Question: I'm trying to create a circular menu in CSS for a school project.
This is what the menu would look like:

I am not looking for the complete source just an idea how you experienced developers would do it.
I was thinking to create 8 triangles and then the middle to place a circlular div with position absolute; the triangles, since they're created with borders, when you hover them they are not absolutely selectable. It's kinda buggy.
Is it even possible to create this with no images?
EDIT:
The menu will after by animated using jQuery; thus I will be using jQuery and jQuery UI but no other library and no images (i dont need the icons anyway).
As for compatibility, should work on IE9+ / Chrome / Opera 11.52+ / Firefox 4+.
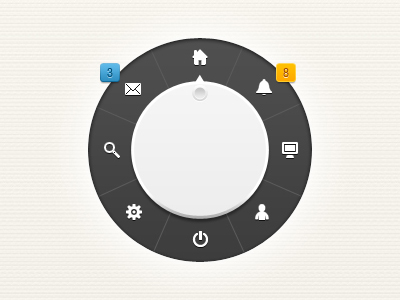
Answer: The following is a way to do it with HTML canvas, and it detects where the mouse is perfectly. It doesn't look the exact same as yours though, and I didn't add the icons or dividing lines (although anti-aliasing allows the background to show through a little between regions creating the illusion of lines being drawn).
<URL>
<URL>
With more work you could make the canvas version look the same as your mock-up, my version is only to get the functionality down.
You could also make it look right with css, then overlay a clear 'a' to detect mouse position and provide linking functionality. Of course, then you couldn't use ':hover' to change the look of the regions.
I've tested in Chrome 19 only.
Here's the full code below in case the link goes down:
HTML:
'''
<a id='link'><canvas id='c' width='224' height='224' onmousemove="update(event);"></canvas></a>
<input id='i' />
'''
CSS:
'''
#c{
width:224px;
height:224px;
}
'''
JS (run on page load and uses jquery):
'''
ctx = $('#c')[0].getContext('2d');
function update(E) {
ctx.clearRect(0, 0, 224, 224);
if (E === false) {
mx = 112;
my = 112;
} else {
mx = E.clientX;
my = E.clientY;
}
mangle = (-Math.atan2(mx-112, my-112)+Math.PI*2.5)%(Math.PI*2);
mradius = Math.sqrt(Math.pow(mx - 112, 2) + Math.pow(my - 112, 2));
$('#i').val("Not over any region");
$('#link').attr('href', '');
for (i = 0; i < 8; i++) {
angle = -Math.PI / 8 + i * (Math.PI / 4);
if (((mangle > angle && mangle < (angle + Math.PI / 4)) || (mangle > Math.PI*15/8 && i==0)) && mradius<=112 && mradius>=69) {
ctx.fillStyle="#5a5a5a";
$('#i').val("In region "+i);
$('#link').attr('href', '#'+i);
} else {
ctx.fillStyle="#4c4c4c";
}
ctx.beginPath();
ctx.moveTo(112, 112);
//ctx.lineTo(112+Math.cos(angle)*112, 112+Math.sin(angle)*112);
ctx.arc(112, 112, 112, angle, angle + Math.PI / 4, false);
ctx.lineTo(112, 112);
ctx.fill();
}
ctx.fillStyle = "#f2f2f2";
ctx.beginPath();
ctx.arc(112, 112, 69, 0, 2 * Math.PI, false);
ctx.fill();
}
update(false);
'''